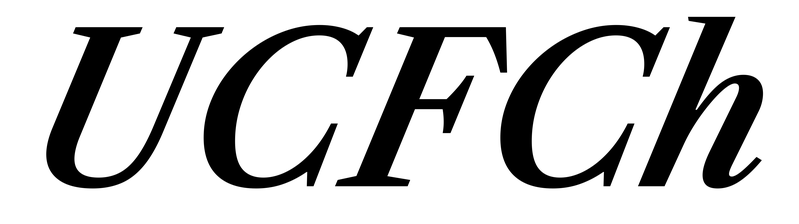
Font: LibreCaslonText-Italic_SemiBold_Italic